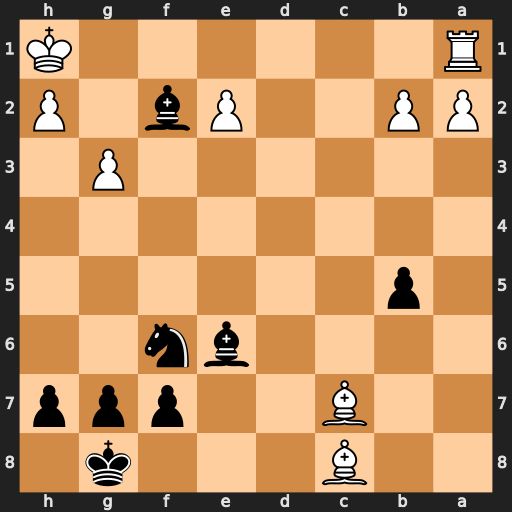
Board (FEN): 2B3k1/2B2ppp/4bn2/1p6/8/6P1/PP2Pb1P/R6K
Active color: b
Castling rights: -
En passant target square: -
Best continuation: Bd5+ e4 Bxe4#